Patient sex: M
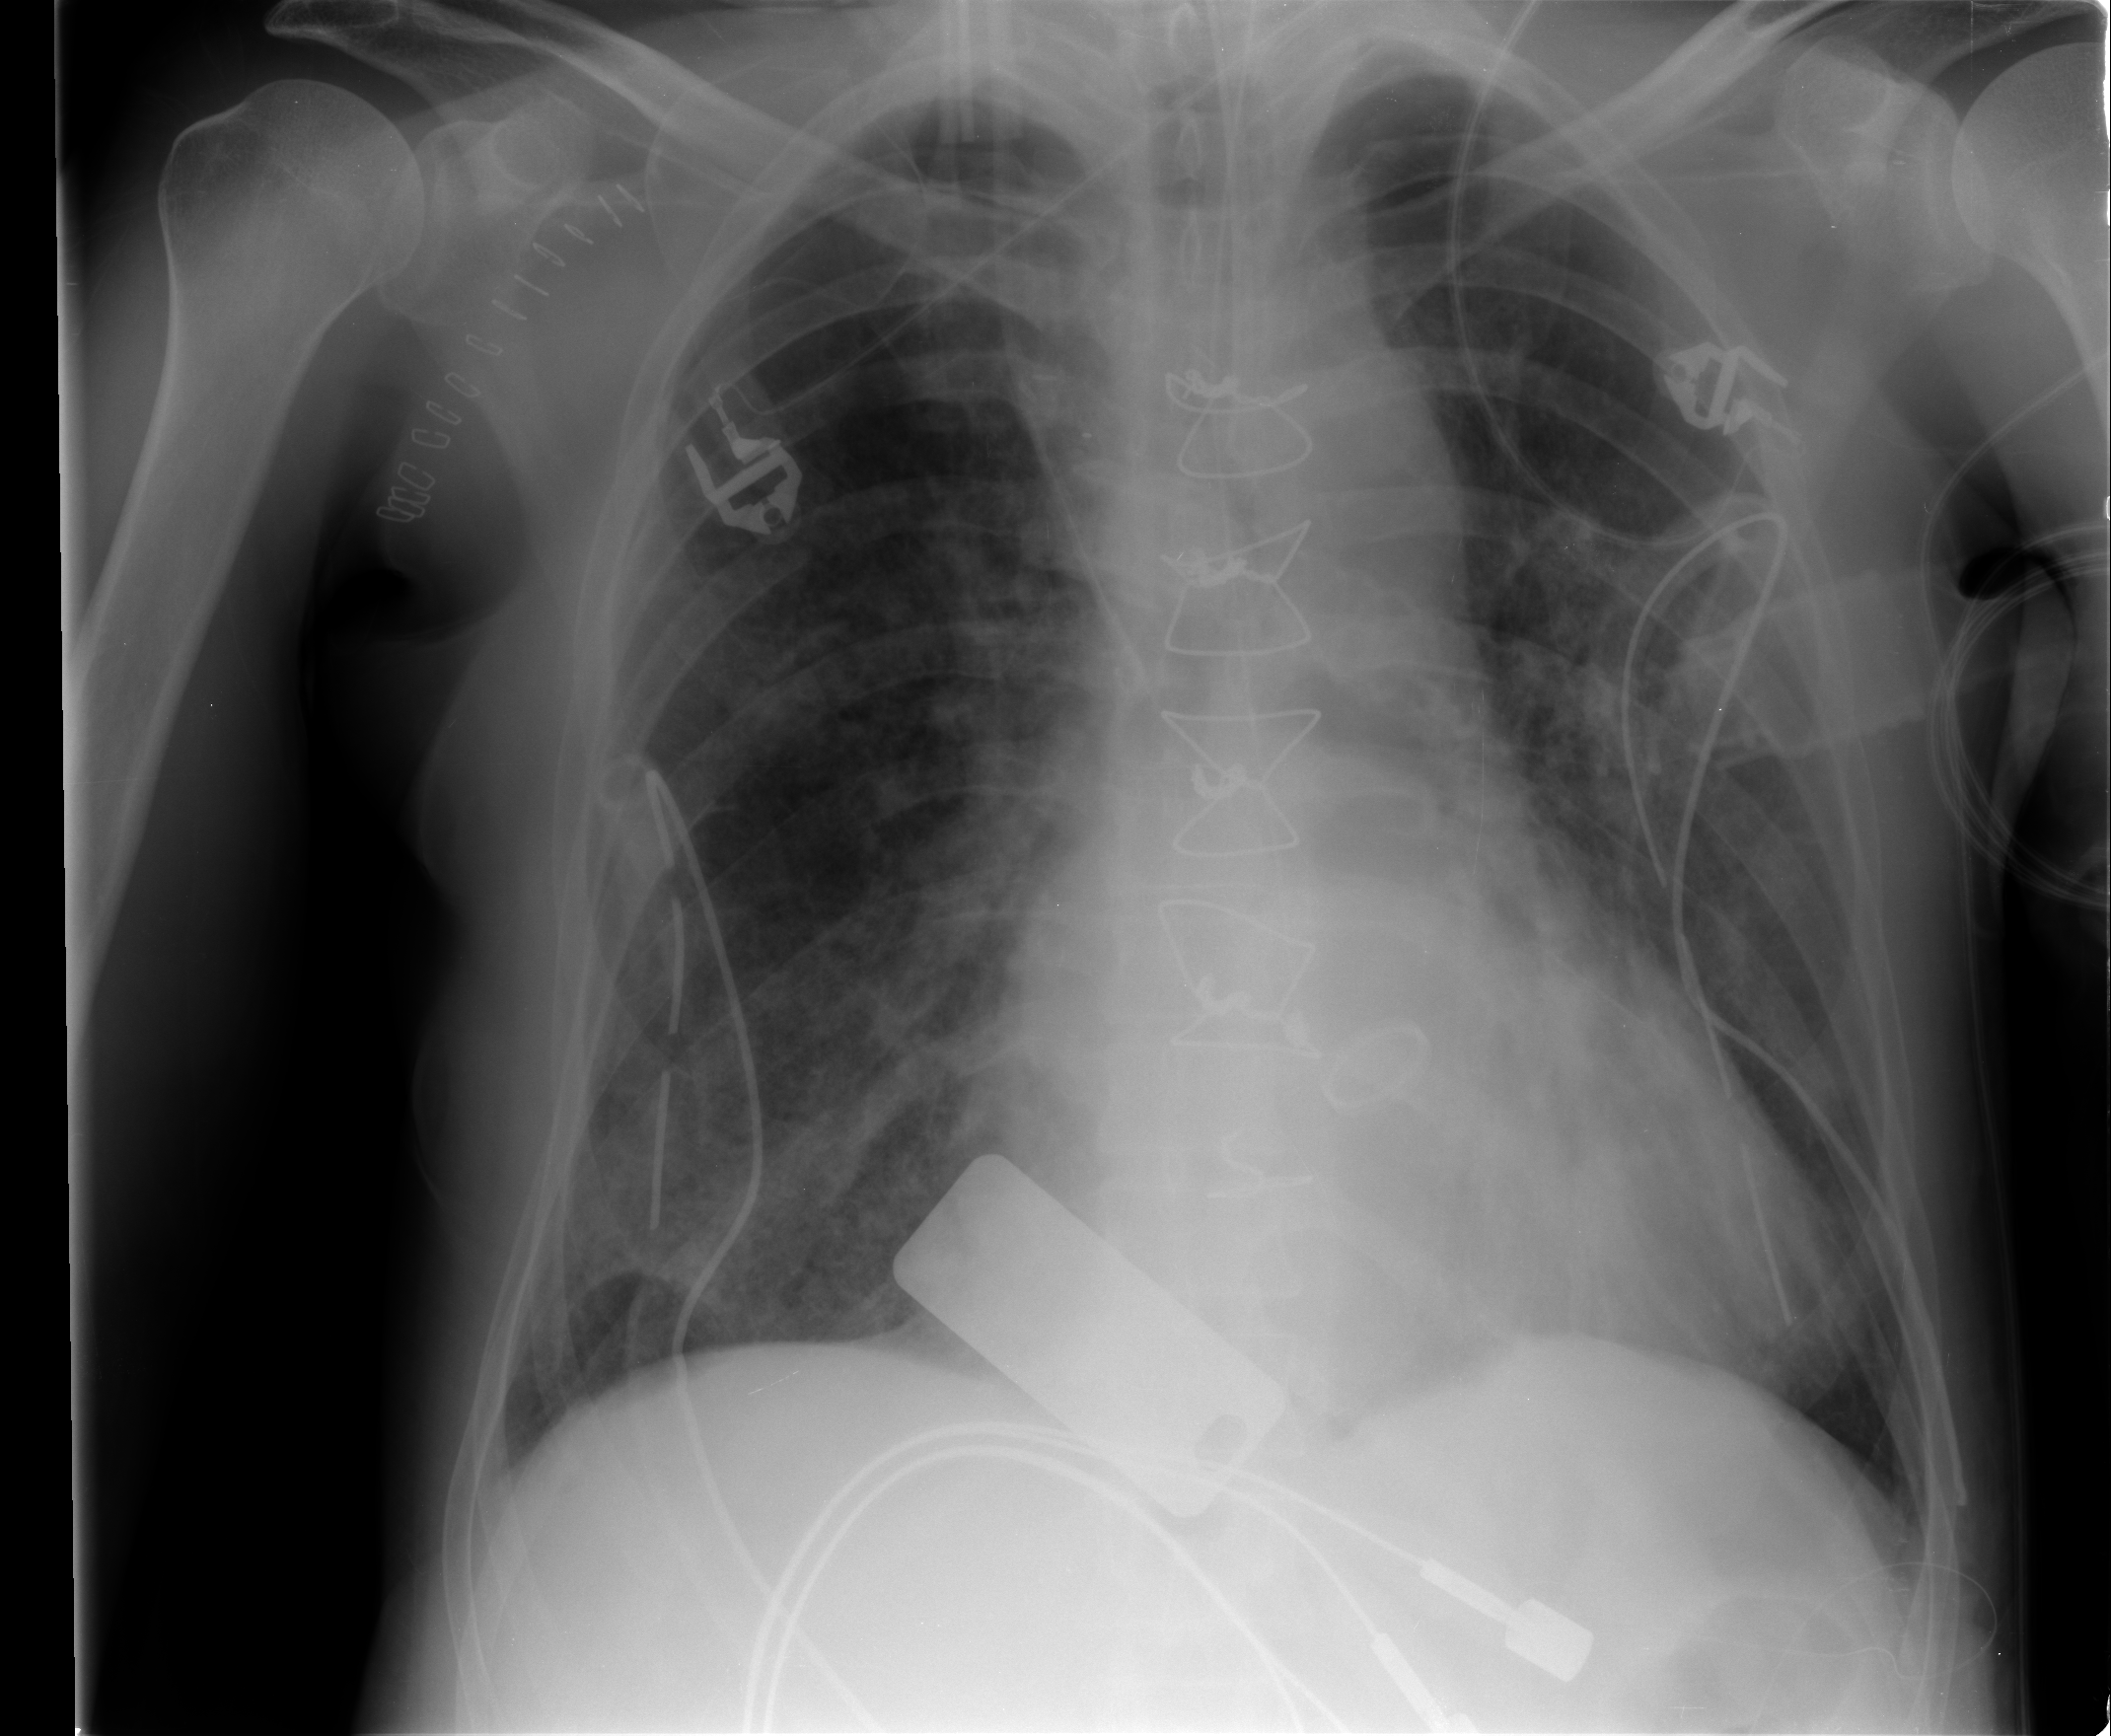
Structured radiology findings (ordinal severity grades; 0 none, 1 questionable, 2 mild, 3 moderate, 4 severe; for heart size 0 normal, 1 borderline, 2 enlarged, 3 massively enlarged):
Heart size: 2
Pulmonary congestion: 1
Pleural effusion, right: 0
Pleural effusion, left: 0
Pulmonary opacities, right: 1
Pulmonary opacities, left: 1
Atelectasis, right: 1
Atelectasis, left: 1